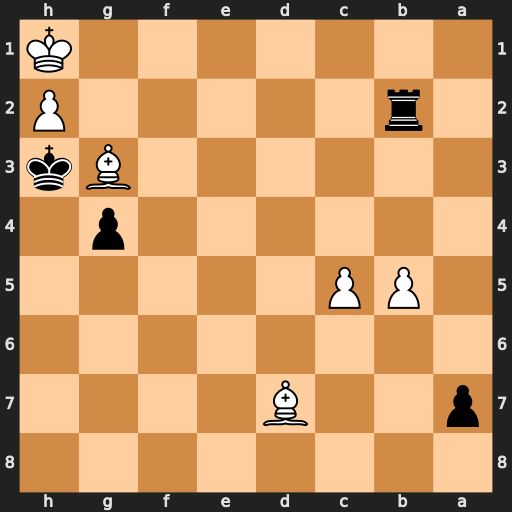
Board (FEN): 8/p2B4/8/1PP5/6p1/6Bk/1r5P/7K
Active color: b
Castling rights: -
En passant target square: -
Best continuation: Rb1+ Be1 Rxe1#